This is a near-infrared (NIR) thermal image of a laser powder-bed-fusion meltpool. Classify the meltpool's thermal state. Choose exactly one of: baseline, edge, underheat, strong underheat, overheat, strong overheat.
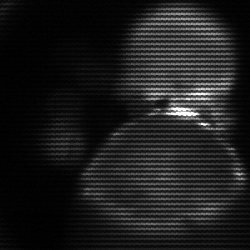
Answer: edge